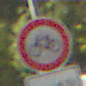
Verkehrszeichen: VerbotRadverkehr
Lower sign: ZeitangabenMitBeschraenkungAufWochentage8
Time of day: MorningAfternoon
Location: Outdoor (Suburban)
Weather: Clear
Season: NotSpecified
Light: Natural